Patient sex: M
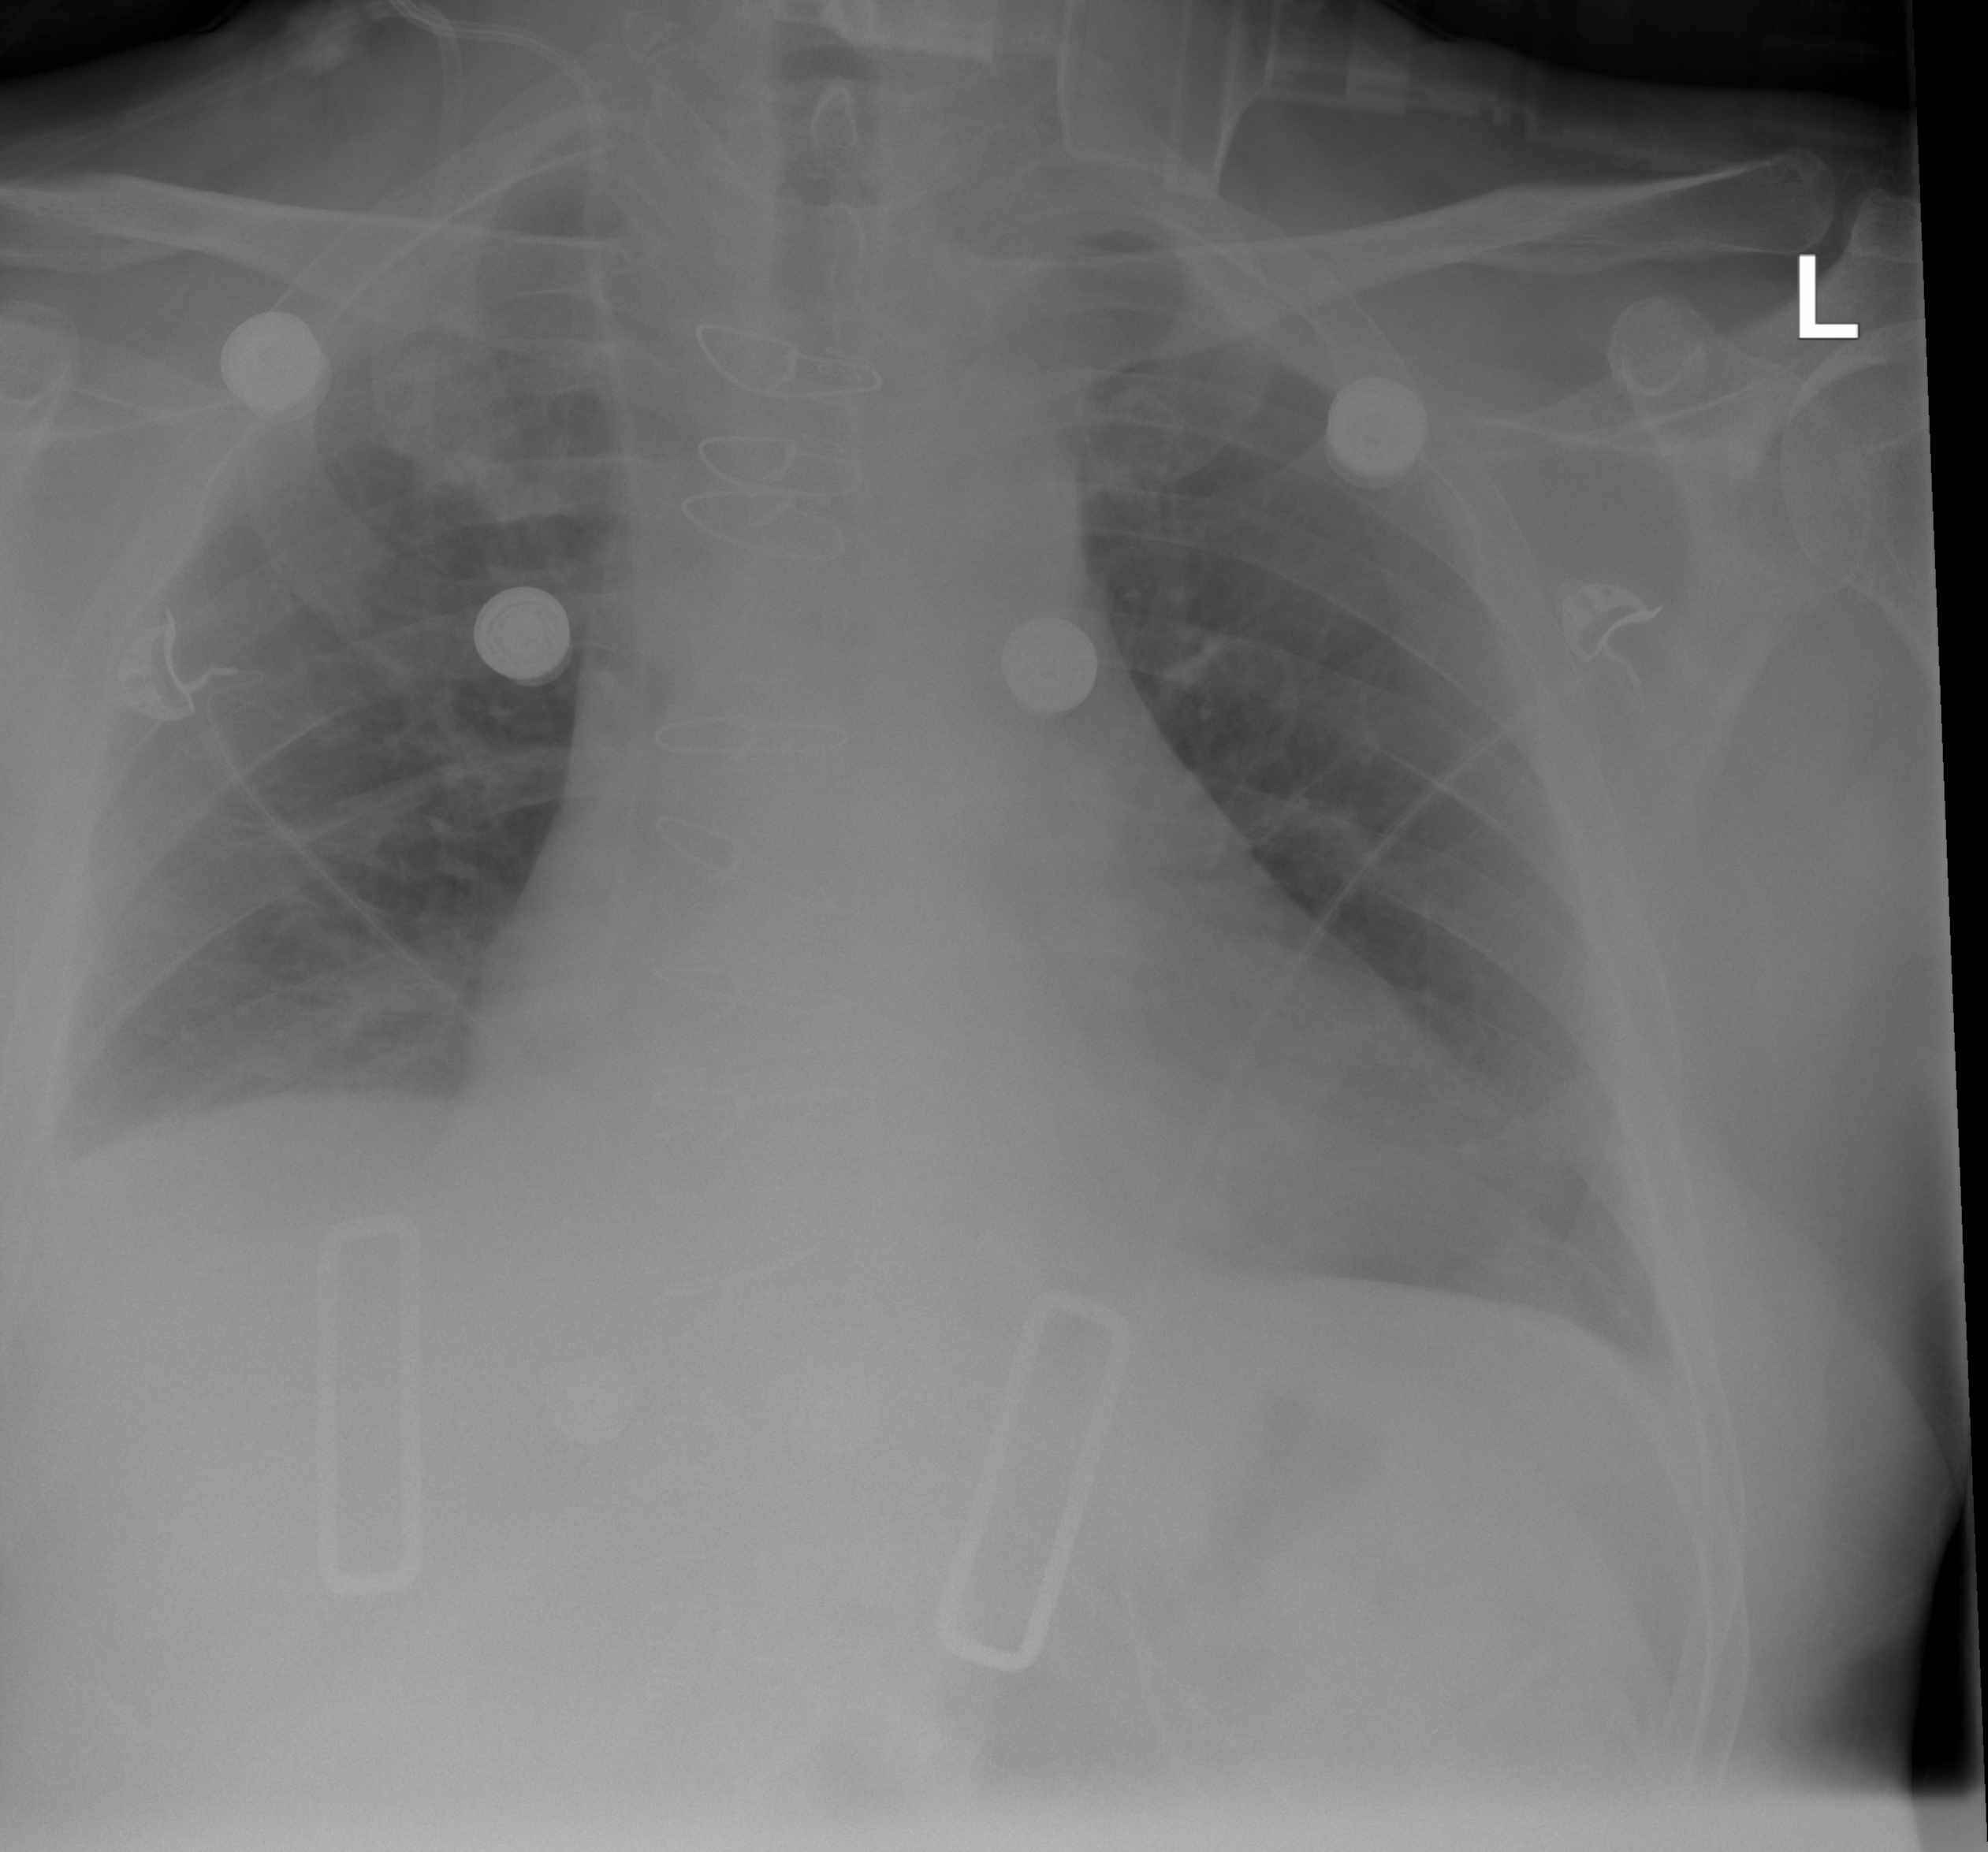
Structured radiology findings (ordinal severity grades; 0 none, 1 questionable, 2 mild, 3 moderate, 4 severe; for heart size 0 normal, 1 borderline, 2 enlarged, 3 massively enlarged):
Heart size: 2
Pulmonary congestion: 0
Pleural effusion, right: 2
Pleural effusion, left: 2
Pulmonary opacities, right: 0
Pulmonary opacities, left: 0
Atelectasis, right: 2
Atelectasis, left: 2